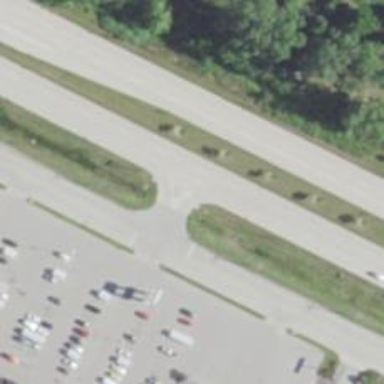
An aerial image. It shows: Tertiary link road.